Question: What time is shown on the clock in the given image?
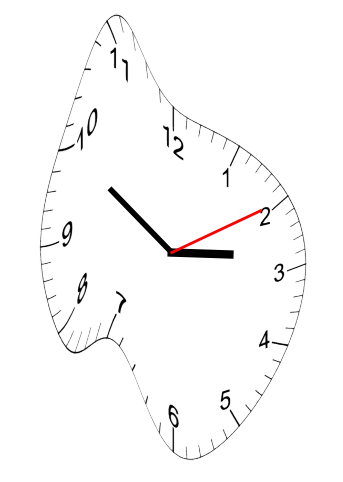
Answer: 02:50:10